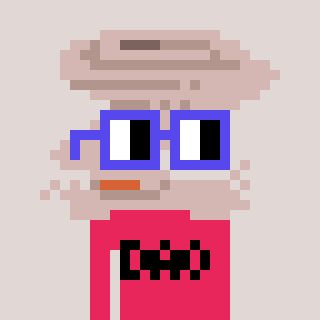
a pixel art character with square blue glasses, a tornado-shaped head and a redpinkish-colored body on a warm background